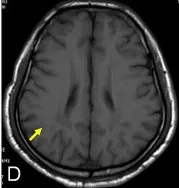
(A-G) show the MRI by a decreased signal on the T1 sequence and increased signal intensity on the T2/FLAIR sequance showed a of the bilateral basal, certain ovale, frontal lobe, and parietal lobe, and F shows increased signal on the T2 sequence showed a of ganglia cervical cord.
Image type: radiology (mri)